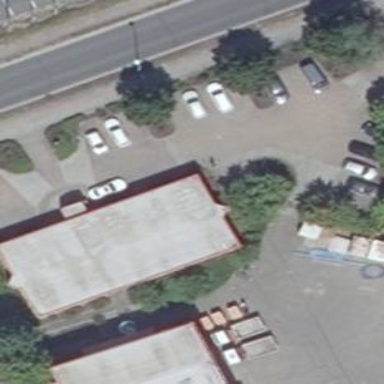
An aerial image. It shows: Commercial building.